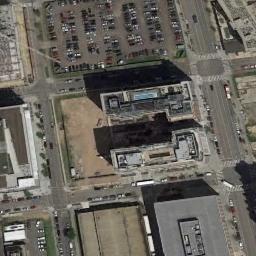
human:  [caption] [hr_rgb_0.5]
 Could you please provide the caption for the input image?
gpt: The commercial area is near a parking lot .

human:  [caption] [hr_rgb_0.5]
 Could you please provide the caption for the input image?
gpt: In a business district there are several tall buildings of different shapes and several roads with many cars  There are many cars in the open space beside the road .

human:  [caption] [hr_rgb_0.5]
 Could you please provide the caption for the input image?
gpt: The buildings in the business district are very tall and there are not many trees .

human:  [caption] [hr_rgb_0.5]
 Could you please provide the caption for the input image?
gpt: A commercial area has some buildings blend with common houses and some roads go through the commercial area while a parking lot is in the commercial area .

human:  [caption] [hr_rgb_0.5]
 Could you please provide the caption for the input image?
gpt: A commercial area with a parking lot and some buildings .